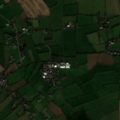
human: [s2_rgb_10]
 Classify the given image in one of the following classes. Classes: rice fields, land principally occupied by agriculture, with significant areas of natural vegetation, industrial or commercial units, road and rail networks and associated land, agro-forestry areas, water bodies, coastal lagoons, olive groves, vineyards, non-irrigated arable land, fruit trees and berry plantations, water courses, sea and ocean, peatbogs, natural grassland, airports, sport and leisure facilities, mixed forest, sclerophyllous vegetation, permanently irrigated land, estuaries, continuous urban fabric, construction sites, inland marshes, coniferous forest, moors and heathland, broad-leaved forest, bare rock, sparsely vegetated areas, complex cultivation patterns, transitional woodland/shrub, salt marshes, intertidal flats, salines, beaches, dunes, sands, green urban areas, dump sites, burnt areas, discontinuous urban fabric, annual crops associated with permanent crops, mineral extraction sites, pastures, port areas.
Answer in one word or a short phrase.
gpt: non-irrigated arable land, pastures